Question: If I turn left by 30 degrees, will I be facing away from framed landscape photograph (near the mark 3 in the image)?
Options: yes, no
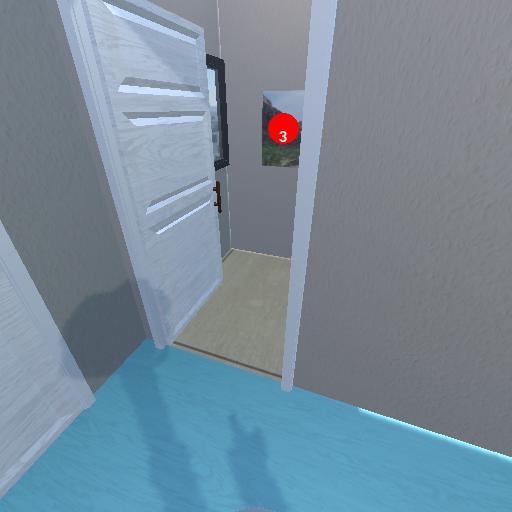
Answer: yes